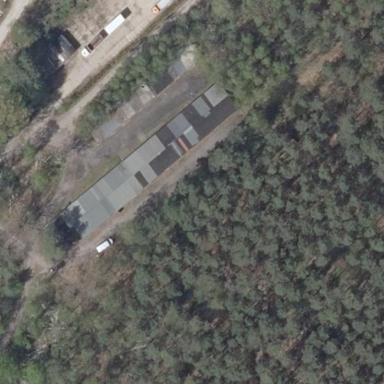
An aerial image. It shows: Transportation building.